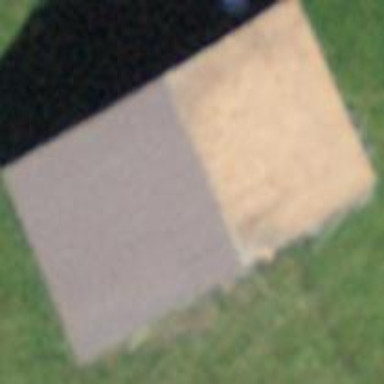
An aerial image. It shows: Rural barn.